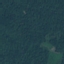
Land use / land cover: Forest